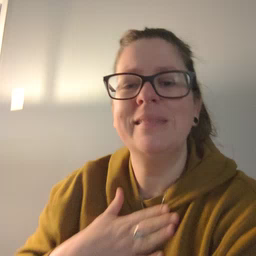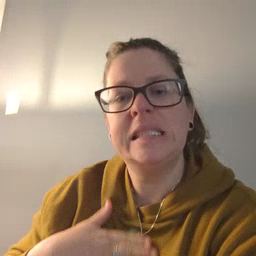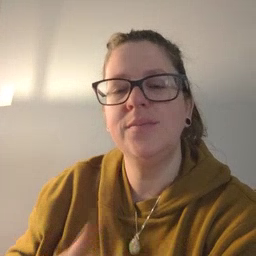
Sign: please